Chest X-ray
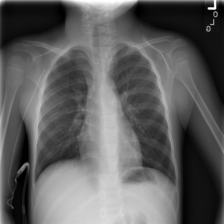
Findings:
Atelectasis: negative
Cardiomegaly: negative
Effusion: negative
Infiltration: negative
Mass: negative
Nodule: negative
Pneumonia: negative
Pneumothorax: negative
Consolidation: negative
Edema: negative
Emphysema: negative
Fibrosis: negative
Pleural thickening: negative
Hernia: negative